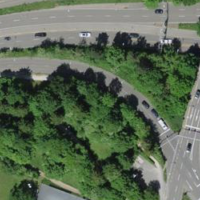
EUNIS habitat code: 57
Species observed at this site:
Cephalanthera damasonium
Acer pseudoplatanus